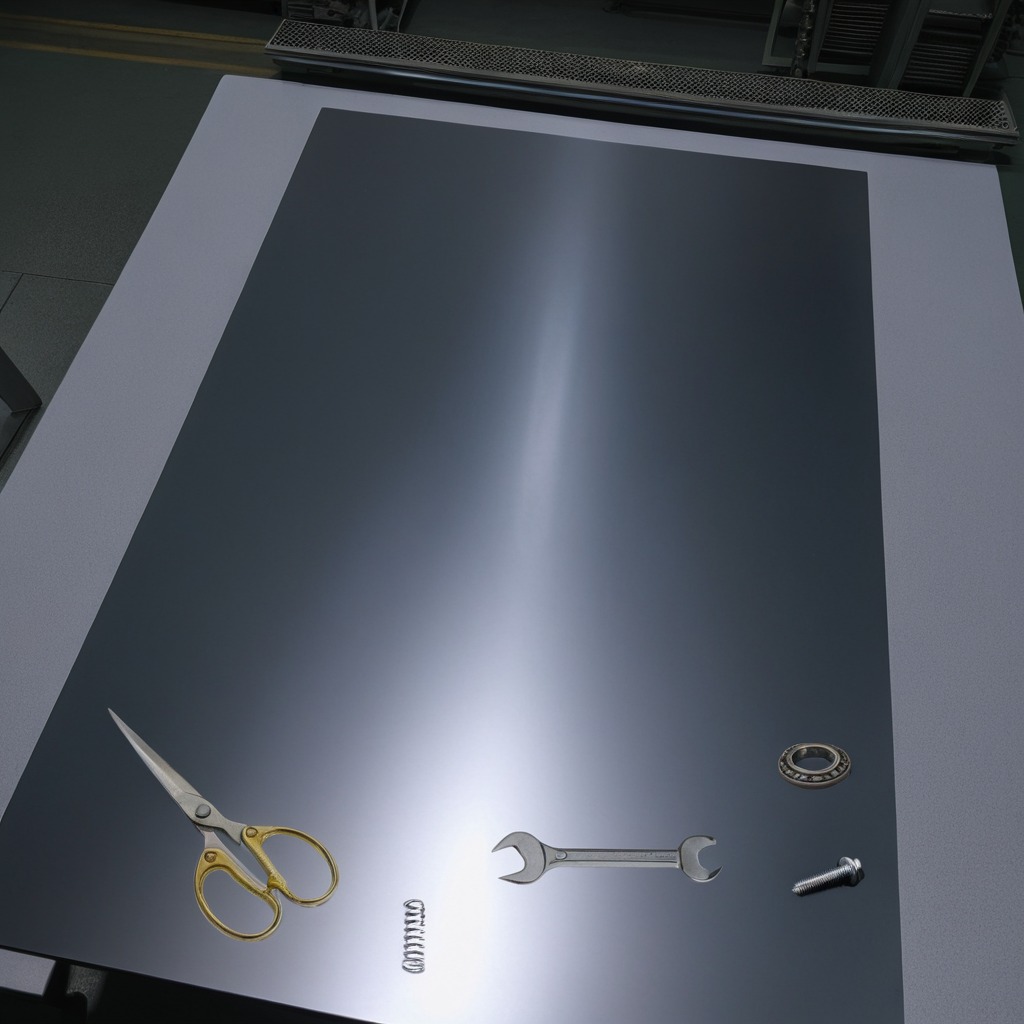
A ball bearing, a machine screw, a coiled metal spring, a pair of scissors, and a wrench are lying on the tabletop.